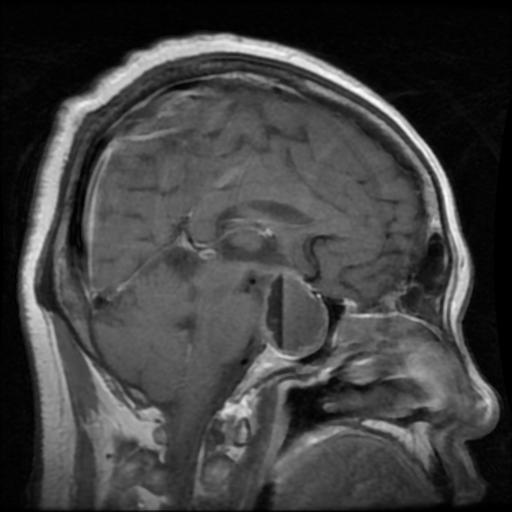
Label: pituitary